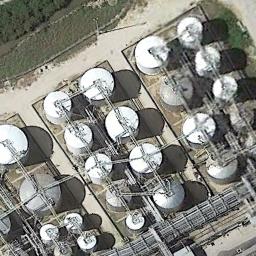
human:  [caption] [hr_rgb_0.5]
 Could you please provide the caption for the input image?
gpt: There are two rows of storage tanks on each open lot .

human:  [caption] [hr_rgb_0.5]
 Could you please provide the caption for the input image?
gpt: Many trees are near the storage tanks .

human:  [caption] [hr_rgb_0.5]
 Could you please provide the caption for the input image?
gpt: There are many white storage tanks on the bare land next to the grass .

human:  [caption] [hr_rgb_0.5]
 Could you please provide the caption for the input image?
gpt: There are many neatly arranged storage tanks and many pipelines in the factory, And there is a lawn next to the factory .

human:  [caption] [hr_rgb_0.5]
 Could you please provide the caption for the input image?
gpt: There are many white storage tanks arranged neatly .